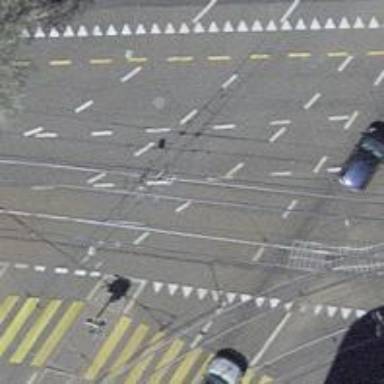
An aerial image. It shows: Tram level crossing on the railway.